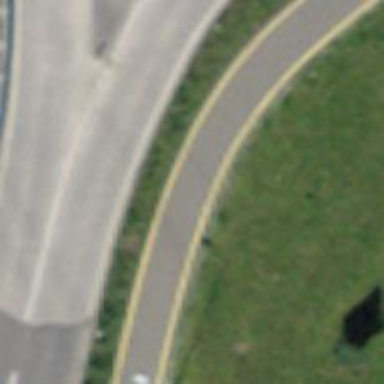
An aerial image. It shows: Asphalt cycleway.